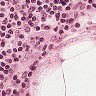
Metastatic tissue present: no